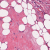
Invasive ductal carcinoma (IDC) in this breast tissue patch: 1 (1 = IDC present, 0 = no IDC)